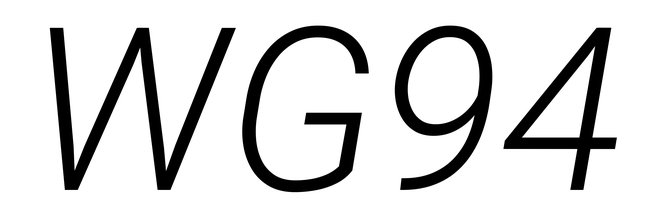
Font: Roboto-Italic_Light_Italic